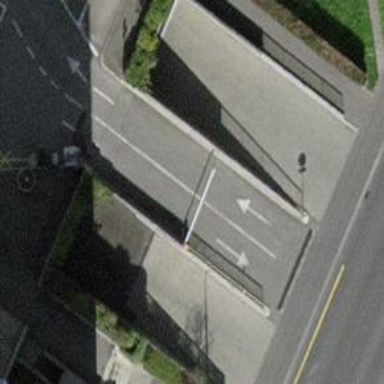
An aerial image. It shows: Lift gate barrier.